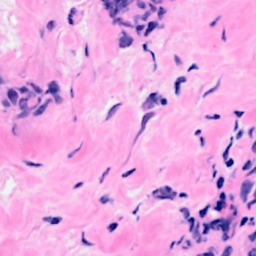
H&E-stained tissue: Breast